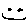
Label: smiley face